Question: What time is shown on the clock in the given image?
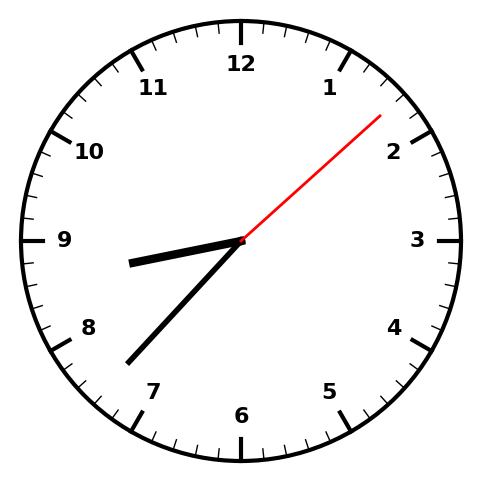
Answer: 08:37:08